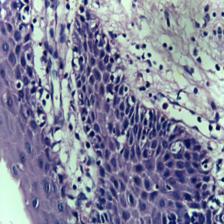
Diagnosis: Normal